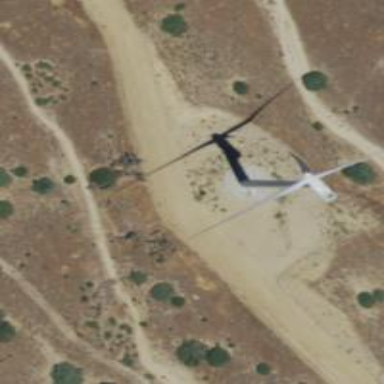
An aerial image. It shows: Wind turbine generator that utilizes wind as its source for generating electricity. It is of the horizontal axis type.